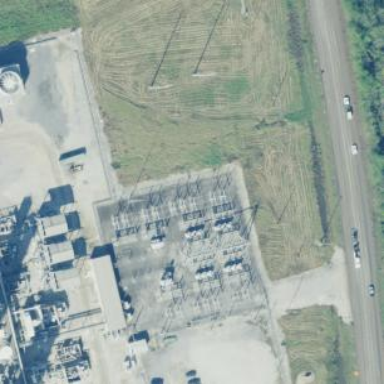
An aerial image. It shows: Switch used for power control.